Question: I have this basic shader, though I ran into some trouble which really bugs me!
I'm applying the texture using the fragment shader though however I move or rotate the camera, the texture on the face will always be facing the camera (I've added a GIF image as an example).

So as you can see on the image above the texture keeps facing the camera, also if I move away of closer it will keep its scale.
I'm trying to achive that I can move around and the texture will keep it's position, rotation and scale according to the face and vertices, and not according to the camera as it is doing now.
Here is the desired result, though using the deprecated methods 'glVertex2f' and the 'glTexCoord2f' which is the same result I want though through shaders,
<URL>
<URL>
I want to achive this using shaders so I can make/calculate changes into the colors of the actual texture. (For instance make it a black and white).
Here is my current Vertex & Fragment Shader Code.
### Vertex Shader Code
'''
void main() {
gl_Position = gl_ModelViewProjectionMatrix * gl_Vertex;
}
'''
### Fragment Shader Code
'''
uniform vec2 size;
uniform sampler2D texture;
void main() {
gl_FragColor = texture2D(texture, gl_FragCoord.xy / size.xy);
}
'''
The 'uniform vec2 size;' within the fragment shader, is the width and height of the face itself where the texture is applied on. The 'uniform sampler2D texture;' is of course the grass texture itself.
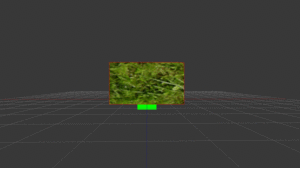
Answer: It does that because that is whay you've programmed. You derive the texcoords directly from the coordinates of the fragment. If you want the texture to "stick to the geometry", you need to define a mapping between your geometry and texture space. Usually, this is done through a 2D texture coordinate attribute per vertex - just as the fixed function pipeline did with the 'glTexCoord2f()' you mentioned.
In your specific case, (assuming the host program still specifies texcoords the same deprectaed way you are using for vertex positions with 'gl_Vertex'), you could let the GL interpolate the texcoords per fragment and use these to access the texture in the fragment shader:
'''
varying vec2 vTexCoord;
void main() {
vTexCoord = gl_MultiTexCoord0.st;
gl_Position = gl_ModelViewProjectionMatrix * gl_Vertex;
}
'''
'''
uniform sampler2D texture;
varying vec2 vTexCoord;
void main() {
gl_FragColor = texture2D(texture, vTexCoord);
}
'''
I would suggest to switch to generic vertex attributen, and more modern GLSL versions, though.